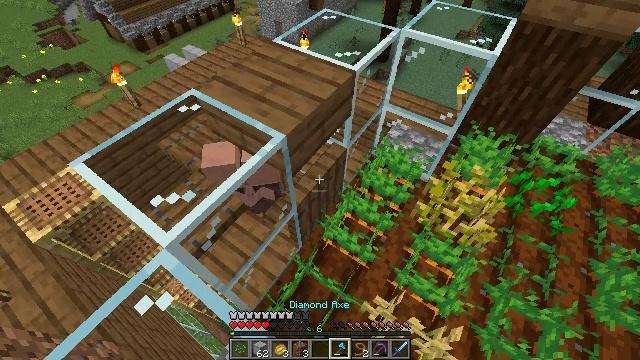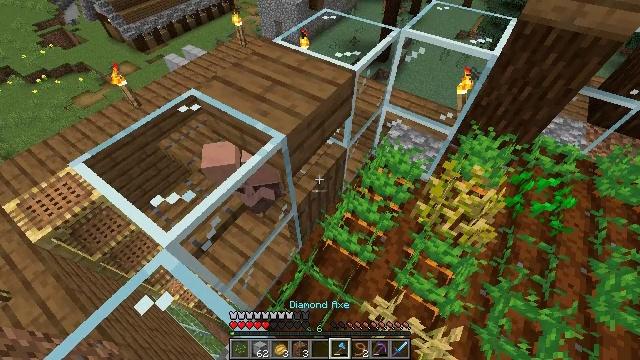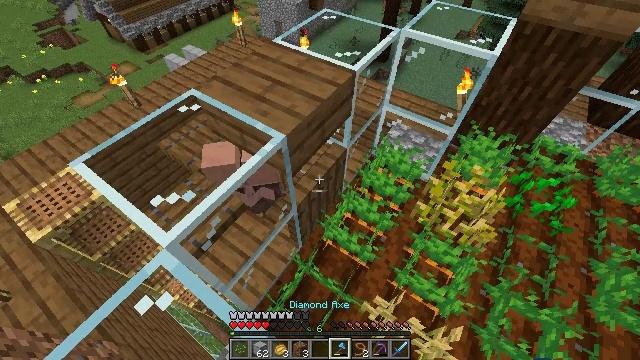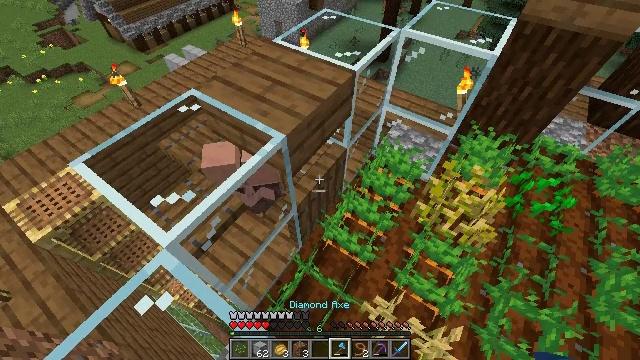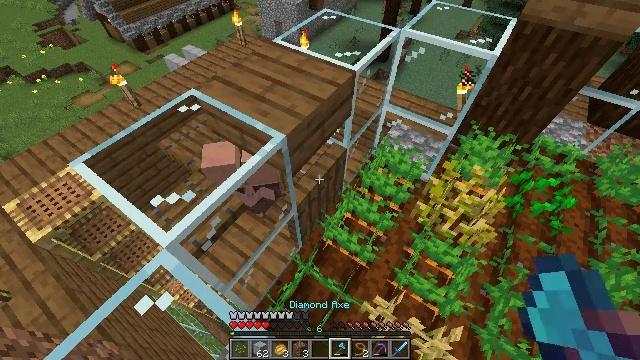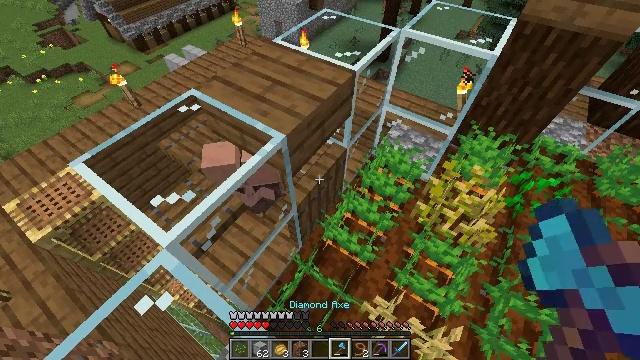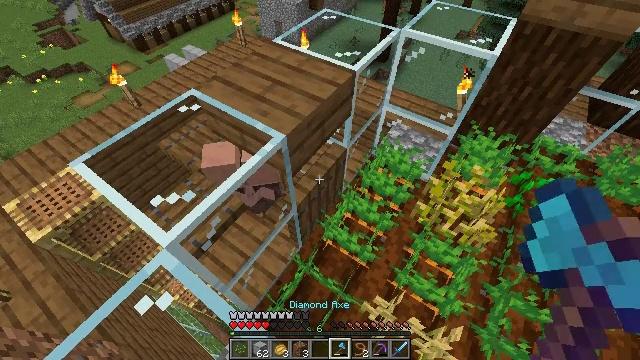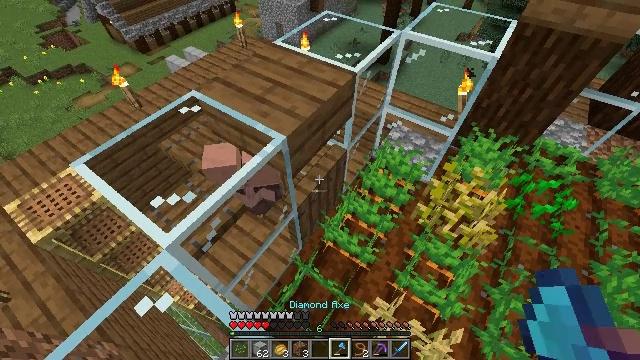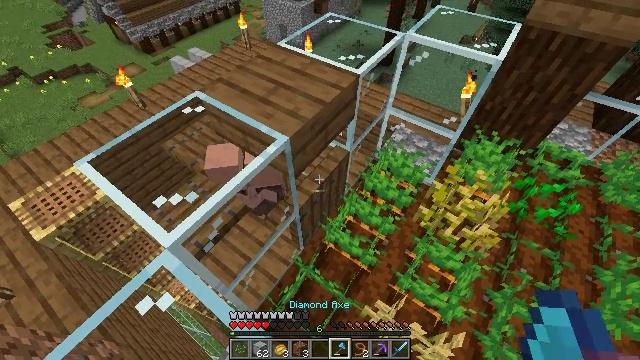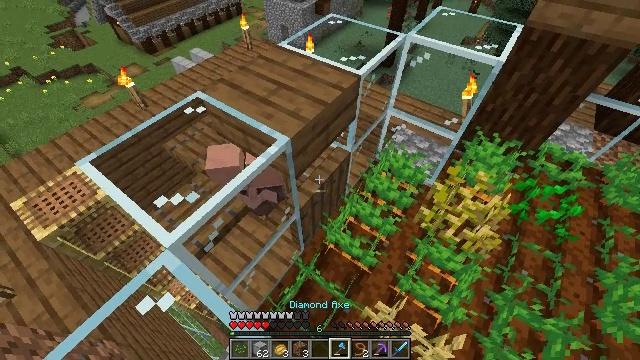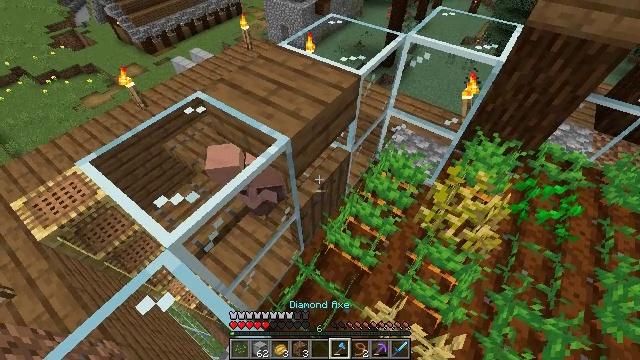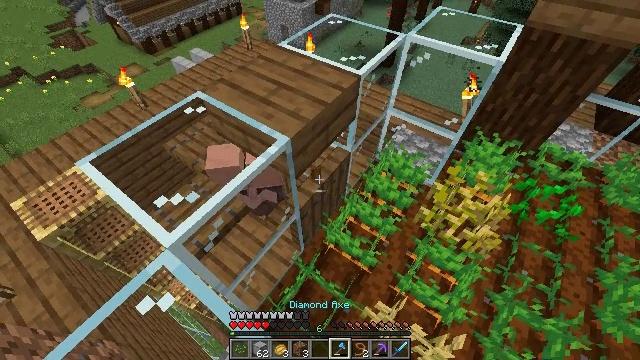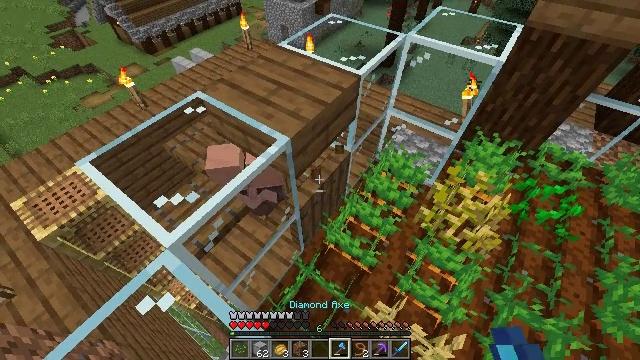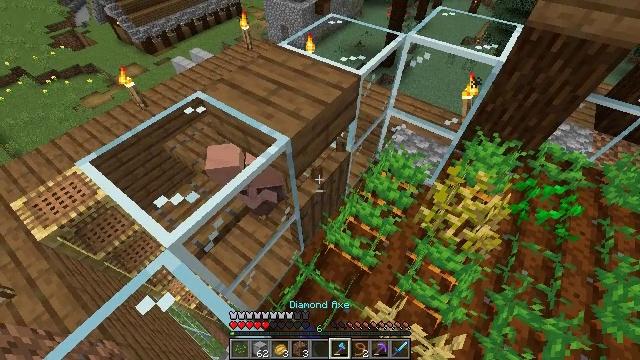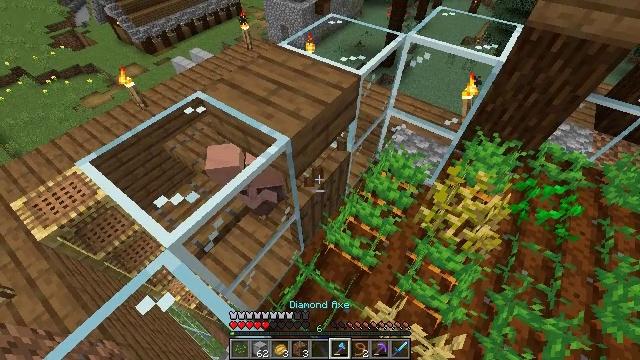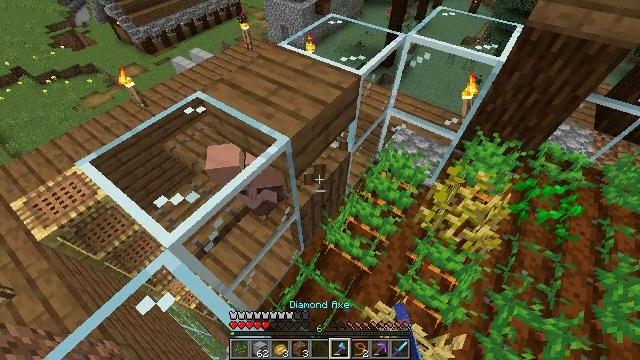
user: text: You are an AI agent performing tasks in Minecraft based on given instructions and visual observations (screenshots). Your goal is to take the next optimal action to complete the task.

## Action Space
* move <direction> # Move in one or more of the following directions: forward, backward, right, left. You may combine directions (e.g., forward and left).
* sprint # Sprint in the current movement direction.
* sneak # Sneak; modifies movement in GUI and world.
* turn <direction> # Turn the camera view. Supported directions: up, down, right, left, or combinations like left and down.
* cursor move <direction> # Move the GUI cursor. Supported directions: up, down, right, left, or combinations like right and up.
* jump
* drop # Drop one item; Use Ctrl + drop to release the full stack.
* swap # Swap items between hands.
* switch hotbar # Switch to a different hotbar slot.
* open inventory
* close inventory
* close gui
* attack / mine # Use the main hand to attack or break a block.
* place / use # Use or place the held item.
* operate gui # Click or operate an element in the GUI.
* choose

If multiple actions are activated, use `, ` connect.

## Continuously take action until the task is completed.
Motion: motion action
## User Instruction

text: Retrieve the spruce trapdoor by mining.
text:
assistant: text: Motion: sneak
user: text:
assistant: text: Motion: sneak
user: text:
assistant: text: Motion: sneak
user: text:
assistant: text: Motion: sneak
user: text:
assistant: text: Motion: sneak
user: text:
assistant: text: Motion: sneak
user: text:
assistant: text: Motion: sneak
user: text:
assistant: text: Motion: sneak
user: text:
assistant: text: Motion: sneak
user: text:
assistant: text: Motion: sneak
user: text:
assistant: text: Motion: sneak, attack / mine
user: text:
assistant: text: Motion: sneak, attack / mine
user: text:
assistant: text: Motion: sneak, attack / mine
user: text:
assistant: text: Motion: sneak, attack / mine
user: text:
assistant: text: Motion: sneak, attack / mine
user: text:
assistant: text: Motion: sneak, attack / mine
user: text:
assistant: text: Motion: sneak, attack / mine
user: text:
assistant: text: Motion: sneak, attack / mine
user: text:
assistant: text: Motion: sneak, attack / mine
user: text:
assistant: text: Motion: sneak, attack / mine
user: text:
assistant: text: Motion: sneak, attack / mine
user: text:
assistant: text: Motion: sneak, attack / mine
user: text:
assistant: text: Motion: sneak, attack / mine
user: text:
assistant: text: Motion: sneak, attack / mine
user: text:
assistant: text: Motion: sneak, attack / mine
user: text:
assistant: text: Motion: sneak, attack / mine
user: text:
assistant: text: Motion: sneak, attack / mine
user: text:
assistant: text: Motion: sneak, attack / mine
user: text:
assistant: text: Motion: sneak, attack / mine
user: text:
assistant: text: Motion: sneak, attack / mine